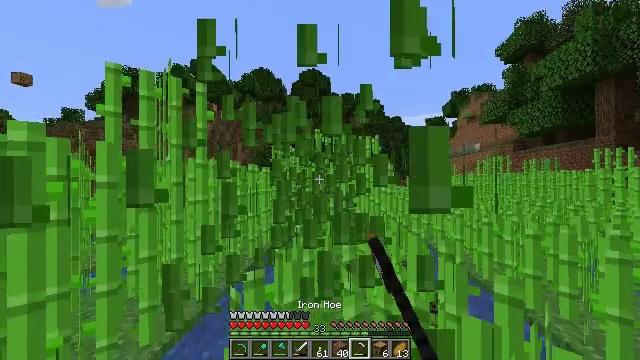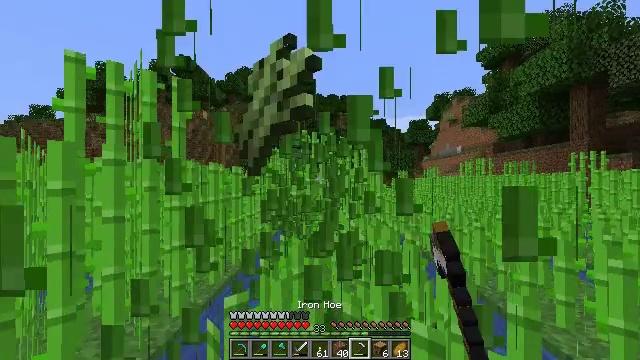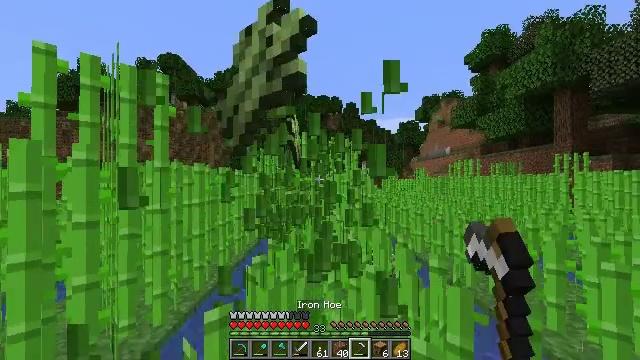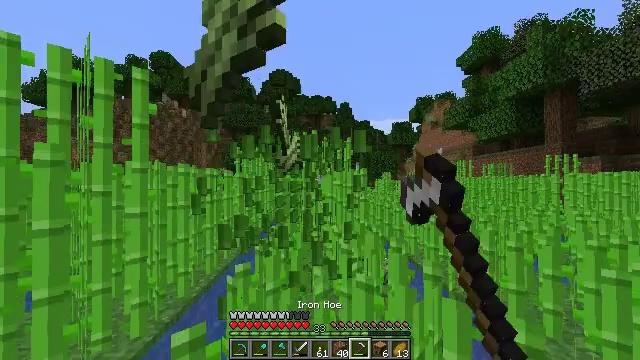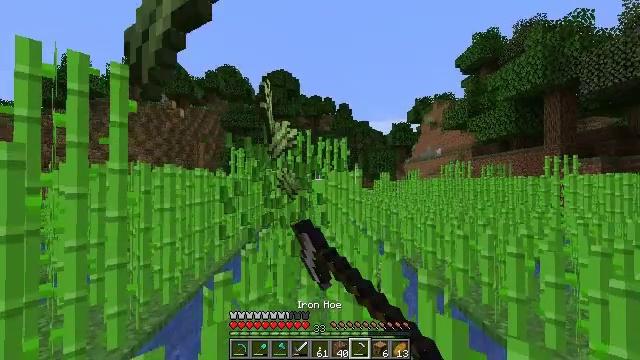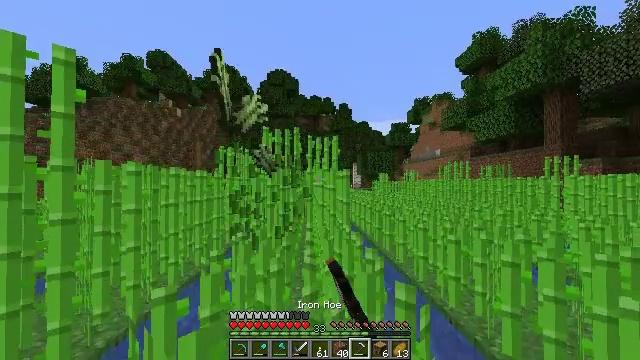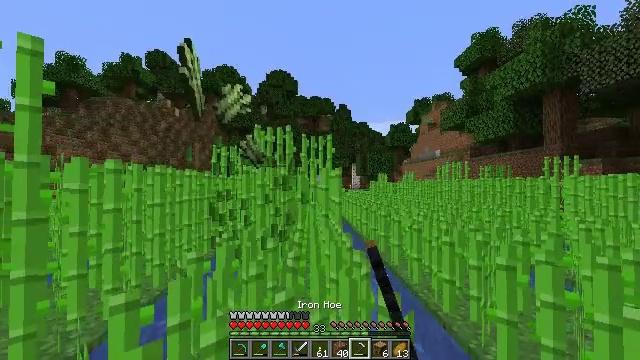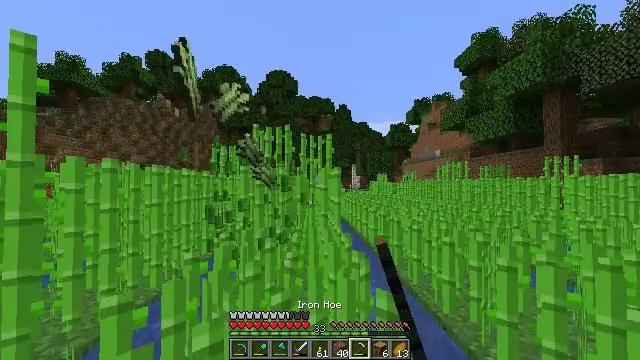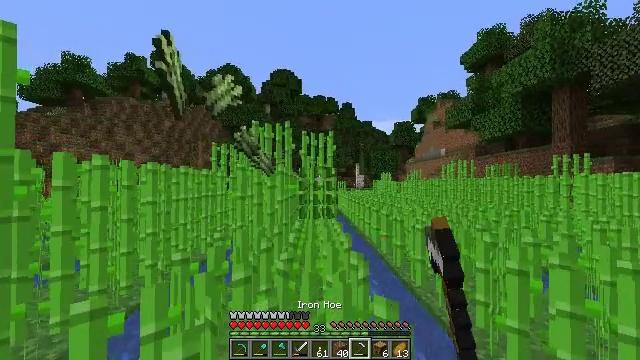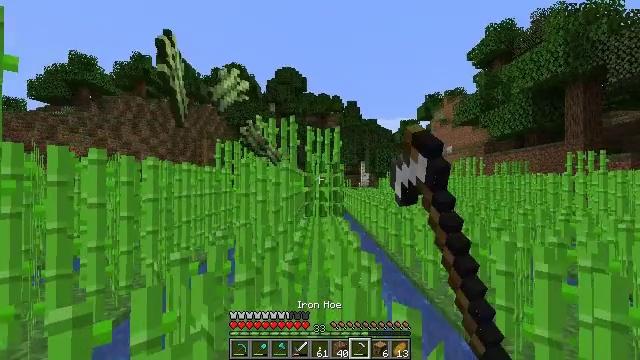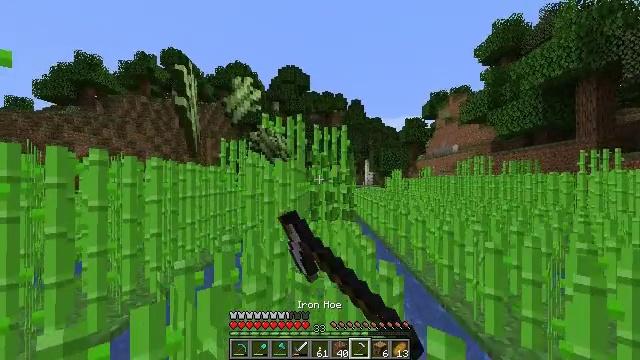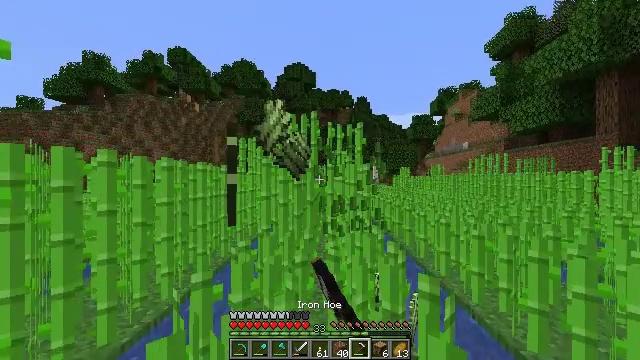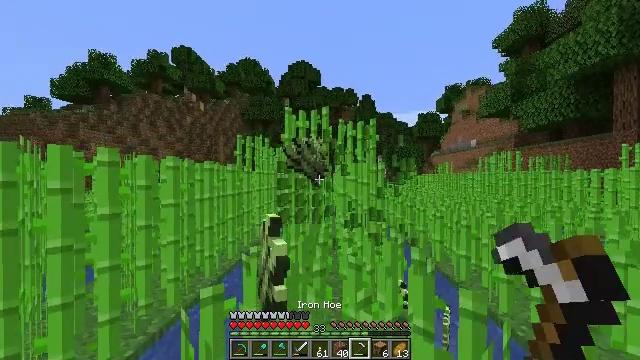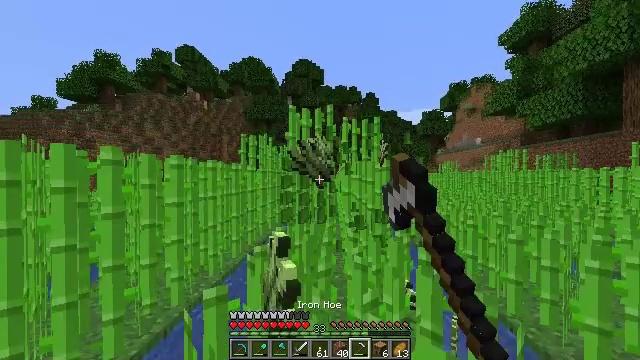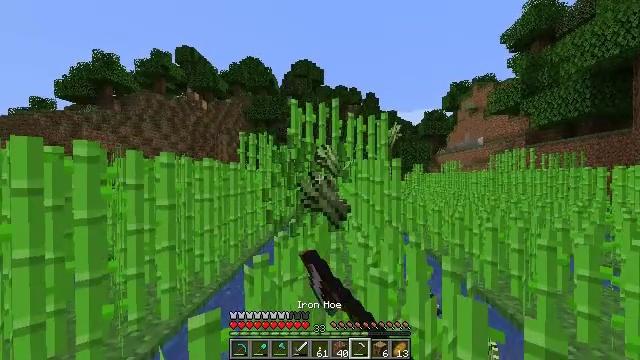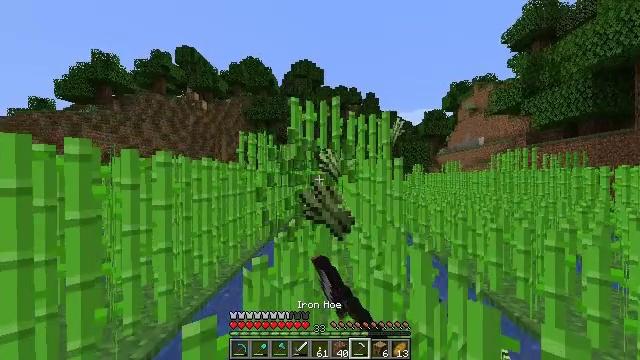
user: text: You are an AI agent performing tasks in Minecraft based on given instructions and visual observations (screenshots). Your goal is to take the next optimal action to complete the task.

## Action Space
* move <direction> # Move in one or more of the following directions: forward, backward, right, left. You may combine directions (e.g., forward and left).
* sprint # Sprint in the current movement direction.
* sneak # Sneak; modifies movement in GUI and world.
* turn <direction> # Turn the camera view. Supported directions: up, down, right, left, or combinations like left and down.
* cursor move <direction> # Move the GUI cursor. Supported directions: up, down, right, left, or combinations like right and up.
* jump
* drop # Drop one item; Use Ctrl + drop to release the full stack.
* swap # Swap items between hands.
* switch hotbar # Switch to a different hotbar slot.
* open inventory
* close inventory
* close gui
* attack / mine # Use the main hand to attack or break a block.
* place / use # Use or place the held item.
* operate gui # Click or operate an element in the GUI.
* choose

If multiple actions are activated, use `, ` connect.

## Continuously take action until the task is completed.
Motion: motion action
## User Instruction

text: Gather sugar cane for crafting.
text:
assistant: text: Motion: move forward and move left, turn right, attack / mine
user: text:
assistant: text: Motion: move forward and move right, turn right, attack / mine
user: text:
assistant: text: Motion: move forward and move right, turn right, attack / mine
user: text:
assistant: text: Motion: move forward and move right, attack / mine
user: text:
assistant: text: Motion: move forward and move right, attack / mine
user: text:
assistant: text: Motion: move forward and move right, attack / mine
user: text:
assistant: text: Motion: move forward, attack / mine
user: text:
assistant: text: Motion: move forward and move left, attack / mine
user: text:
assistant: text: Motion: move forward and move left, turn left, attack / mine
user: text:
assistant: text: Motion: move forward and move left, attack / mine
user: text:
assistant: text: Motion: move forward and move left, turn left, attack / mine
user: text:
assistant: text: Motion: move forward, attack / mine
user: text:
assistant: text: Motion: move forward, attack / mine
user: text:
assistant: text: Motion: move forward, attack / mine
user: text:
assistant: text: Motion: move forward, attack / mine
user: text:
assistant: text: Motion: move forward, attack / mine
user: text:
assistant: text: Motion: move forward, attack / mine
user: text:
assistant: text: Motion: move forward, attack / mine
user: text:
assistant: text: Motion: move forward, sprint, attack / mine
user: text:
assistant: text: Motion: move forward, sprint, turn right, attack / mine
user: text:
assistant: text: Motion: move forward and move right, sprint, turn right, attack / mine
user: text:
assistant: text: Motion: move forward and move right, sprint, turn right, attack / mine
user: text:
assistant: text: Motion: move forward and move right, sprint, attack / mine
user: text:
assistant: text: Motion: move forward, sprint, attack / mine
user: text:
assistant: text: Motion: move forward, sprint, attack / mine
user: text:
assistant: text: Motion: move forward, sprint, attack / mine
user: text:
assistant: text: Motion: move forward and move left, sprint, turn left, attack / mine
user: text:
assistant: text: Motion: move forward and move left, sprint, turn left, attack / mine
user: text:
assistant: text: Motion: move forward and move left, sprint, attack / mine
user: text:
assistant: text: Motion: move forward, sprint, attack / mine